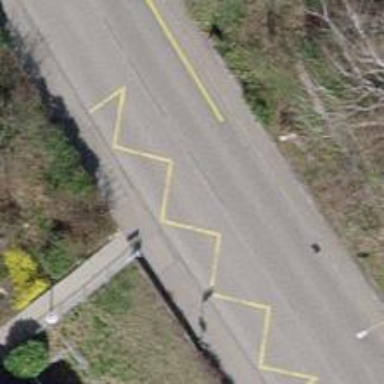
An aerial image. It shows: Road with steps.